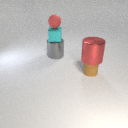
large red metal cylinder above small brown rubber cylinder